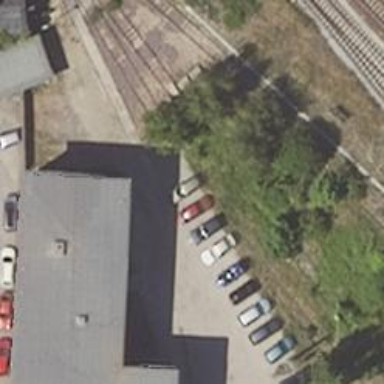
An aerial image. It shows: Unused railway yard.